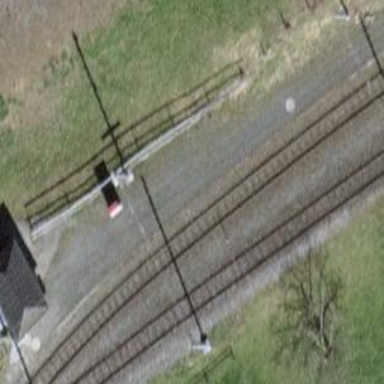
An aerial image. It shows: Narrow-gauge railway with 1 track. The tracks are electrified with contact line.